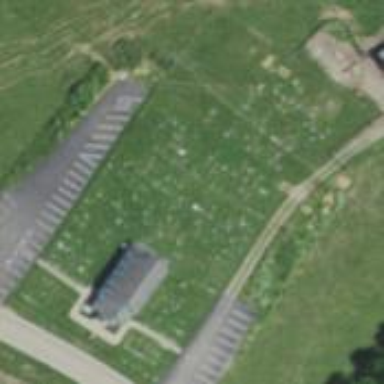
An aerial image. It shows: Graveyard.